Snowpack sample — Buffalo Mountain, Silverthorne, Colorado, USA (2/22/26, 2:02 PM MST)
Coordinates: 39.622, -106.113
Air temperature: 33 °F
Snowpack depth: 63 cm
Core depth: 20 cm
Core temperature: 23 °F
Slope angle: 11°, slope face: 116°
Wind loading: low
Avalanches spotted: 0
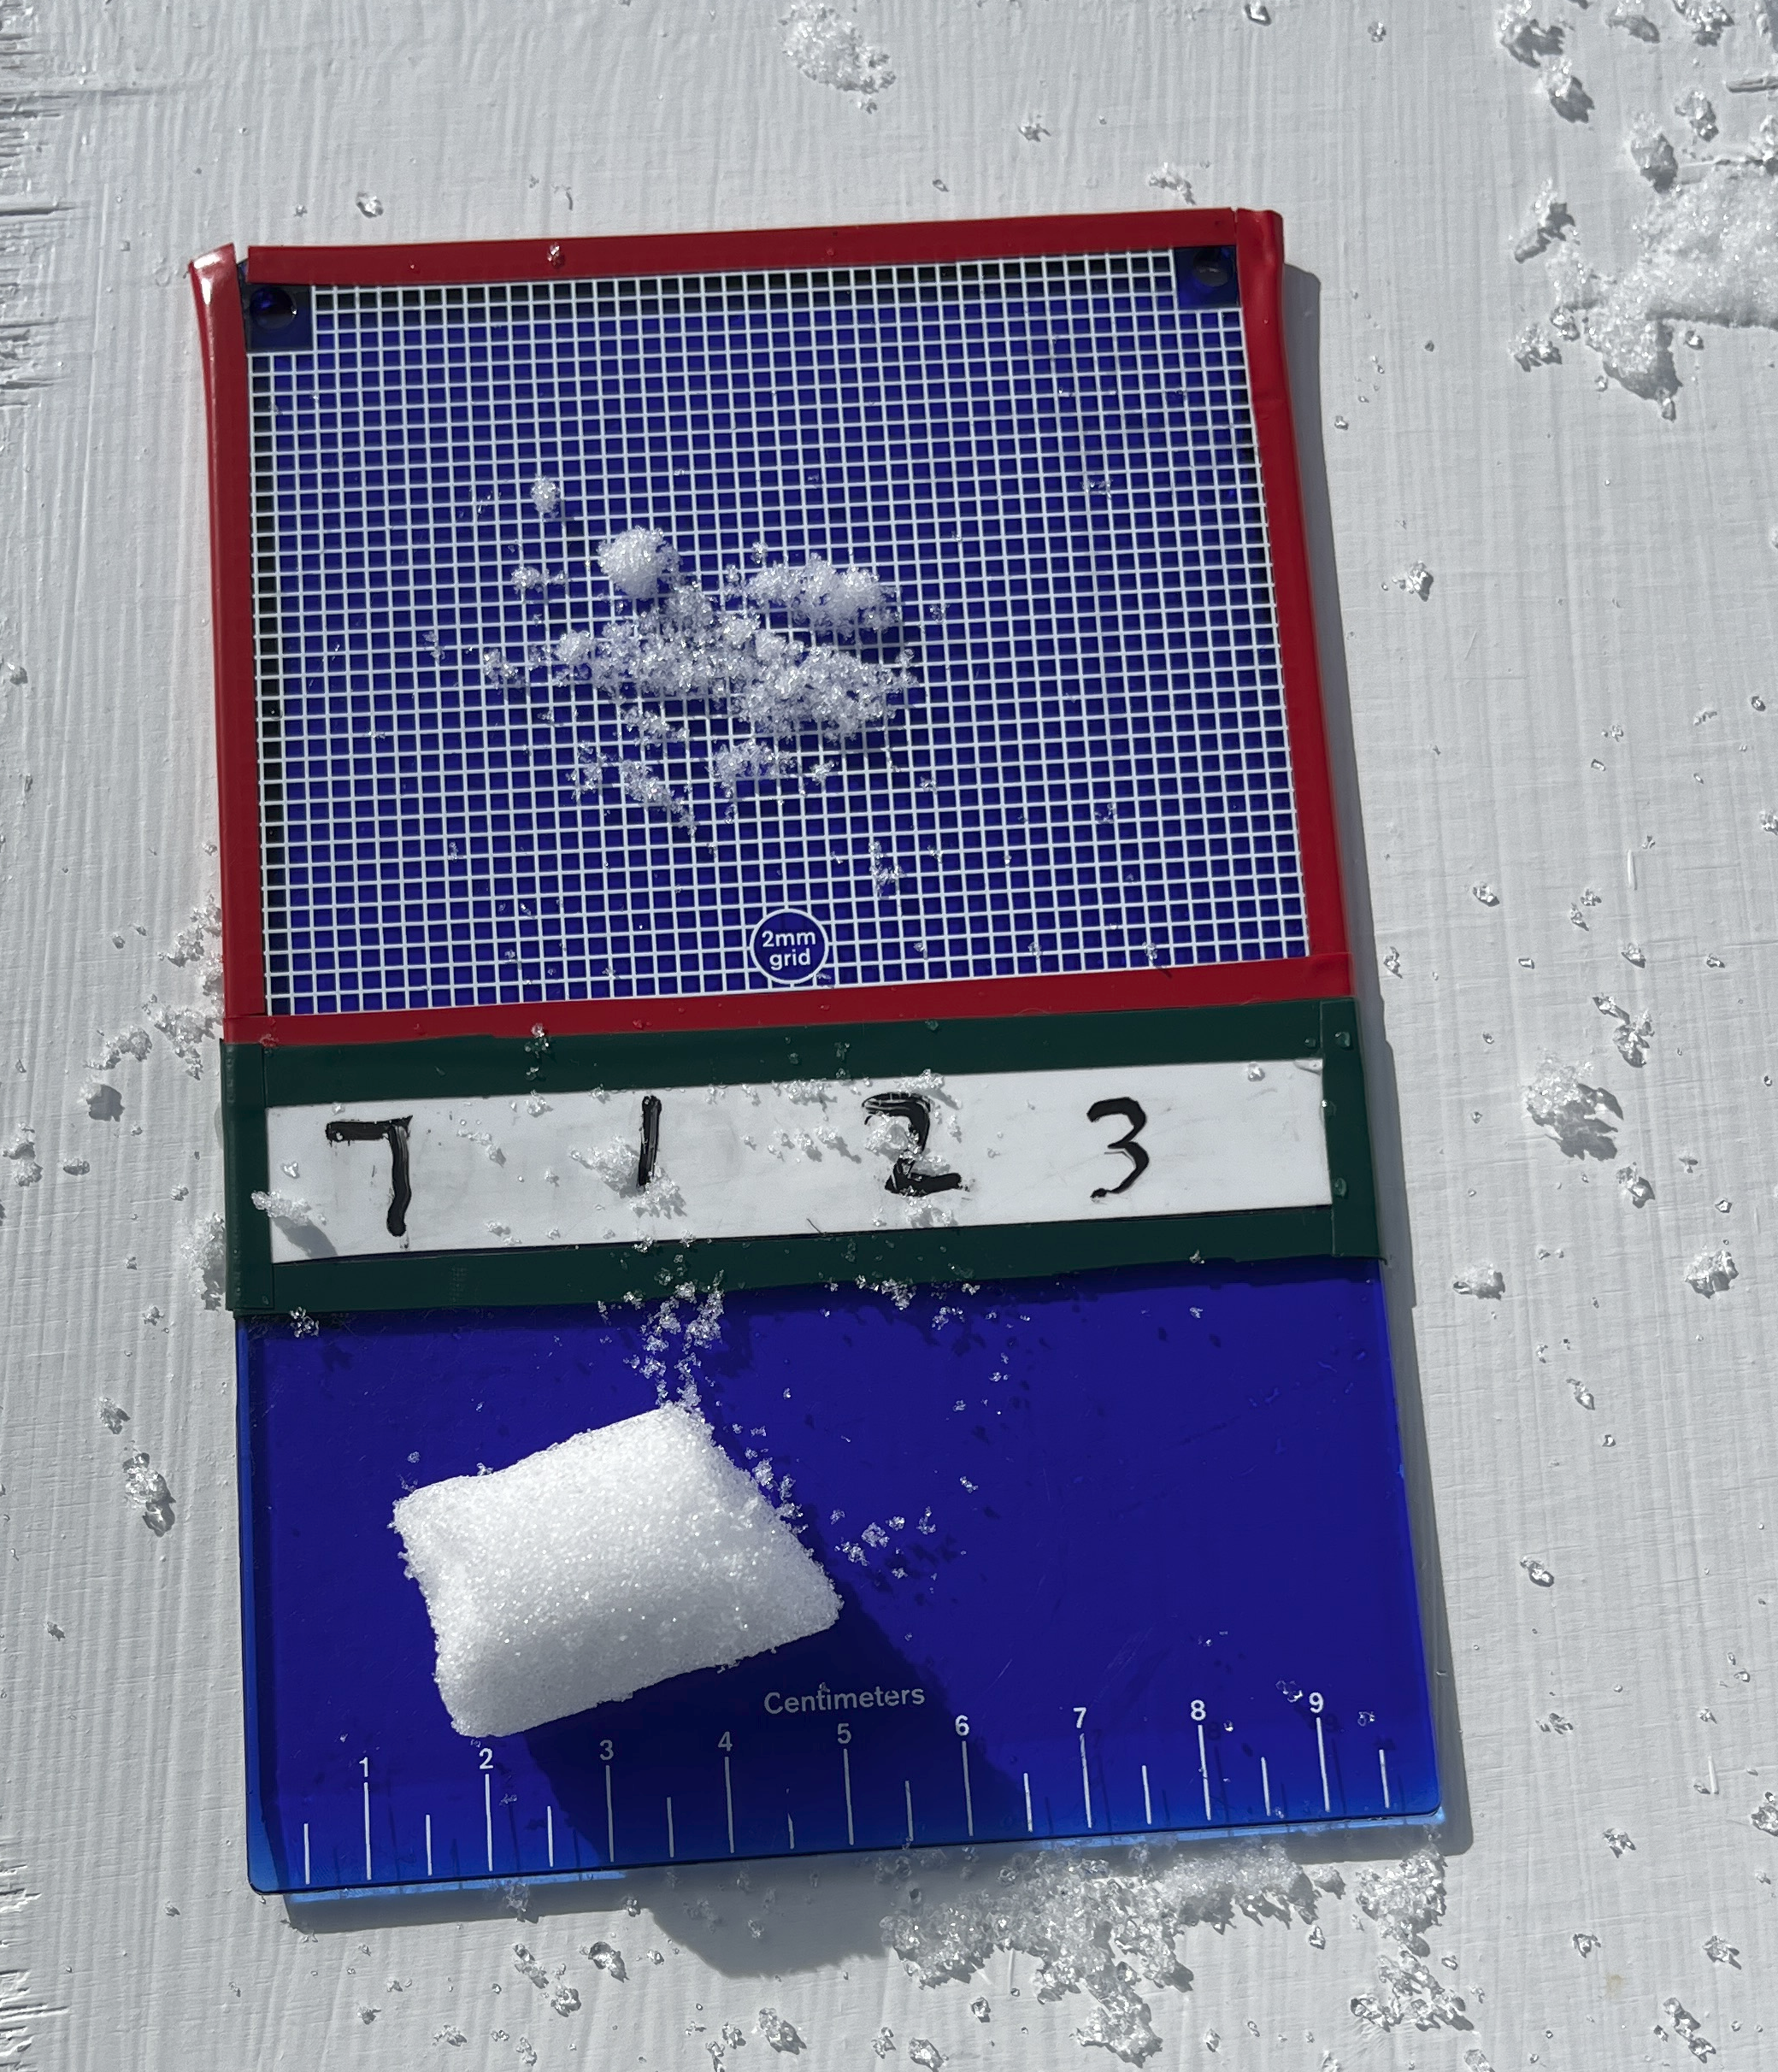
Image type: crystal_card
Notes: In a firebreak similar to site 1, minimal wind loading with no spotted avalanches (not many faces in view though)